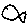
Label: fish